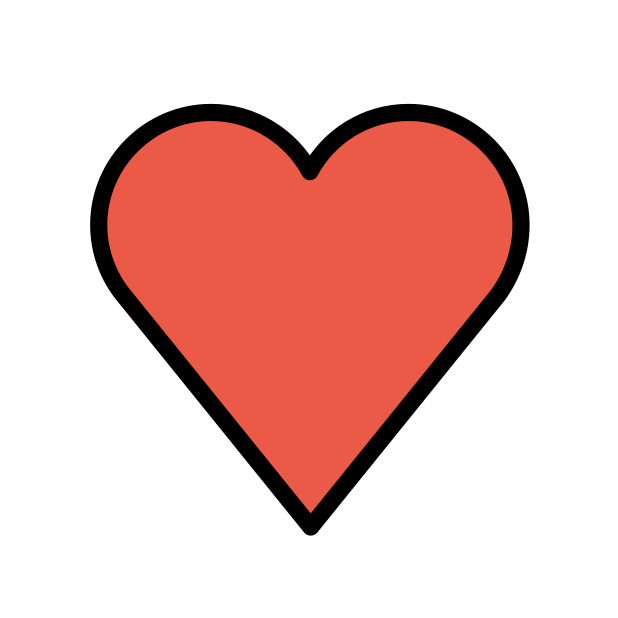
Emoji: ♥
Name: black heart suit
Unicode: 0x2665